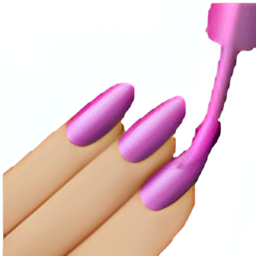
Name: nail polish
Emoji: 💅🏼
Group: People & Body
Sub-group: hand-prop